Question: I am generating a scatter plot of ~300k data points and am having the issue that it is so over-crowded in some places that no structure is visible - So I had a thought!
I want to have the plot generate a contour plot for the densest parts and leave the less-dense areas with the 'scatter()' data points.
So I was trying to individually compute a nearest-neighbour distance for each of the data points and then when this distance hit a specific value, draw a contour and fill it, then when it hit a much larger value (less dense) just do the scatter...
I have been trying and failing for a few days now, I am not sure that the conventional contour plot will work in this case.
I would supply code but it is so messy and would probably just confuse the issue. And it is so computationally intensive that it would probably just crash my pc if it did work!
Thank you all in advance!
p.s. I have been searching and searching for an answer! I am convinced it is not even possible for all the results it turned up!
Edit: So the idea of this is to see where some particular points lie within the structure of the 300k sample. Here is an example plot, my points are scattered in three diff. colours.

I will attempt to randomly sample 1000 datapoints from my data and upload it as a text file.
Cheers Stackers. :)
Edit: Hey,
Here are some sample data 1000 lines - just two columns '[X,Y]' (or '[g-i,i]' from plot above) space delimited. Thank you all!
<URL>
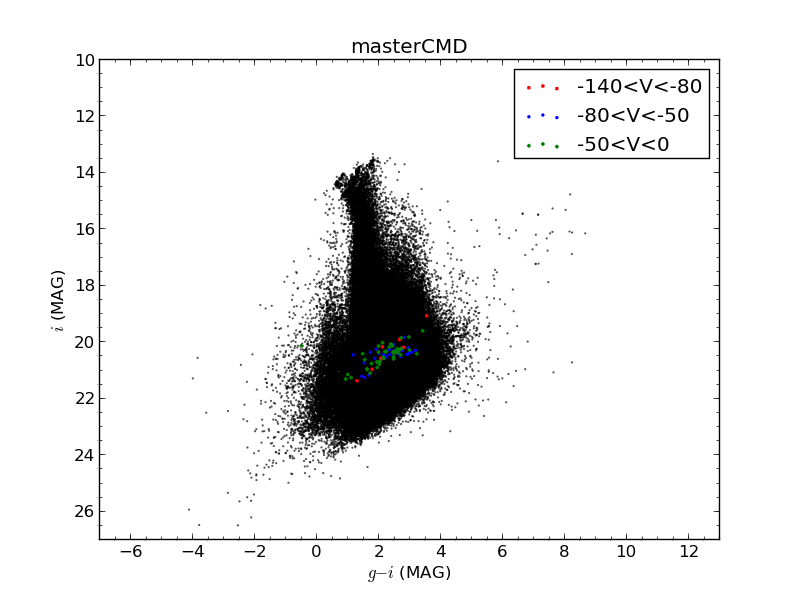
Answer: 4 years later and I can finally answer this!
this can be done using <URL>.
I've used a Gaussian smoothing from <URL> which can be omitted or substituted as needed.
'''
import matplotlib.colors as colors
from matplotlib import path
import numpy as np
from matplotlib import pyplot as plt
try:
from astropy.convolution import Gaussian2DKernel, convolve
astro_smooth = True
except ImportError as IE:
astro_smooth = False
np.random.seed(123)
t = np.linspace(-1,1.2,2000)
x = (t**2)+(0.3*np.random.randn(2000))
y = (t**5)+(0.5*np.random.randn(2000))
H, xedges, yedges = np.histogram2d(x,y, bins=(50,40))
xmesh, ymesh = np.meshgrid(xedges[:-1], yedges[:-1])
# Smooth the contours (if astropy is installed)
if astro_smooth:
kernel = Gaussian2DKernel(stddev=1.)
H=convolve(H,kernel)
fig,ax = plt.subplots(1, figsize=(7,6))
clevels = ax.contour(xmesh,ymesh,H.T,lw=.9,cmap='winter')#,zorder=90)
# Identify points within contours
p = clevels.collections[0].get_paths()
inside = np.full_like(x,False,dtype=bool)
for level in p:
inside |= level.contains_points(zip(*(x,y)))
ax.plot(x[~inside],y[~inside],'kx')
plt.show(block=False)
'''
<URL>